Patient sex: M
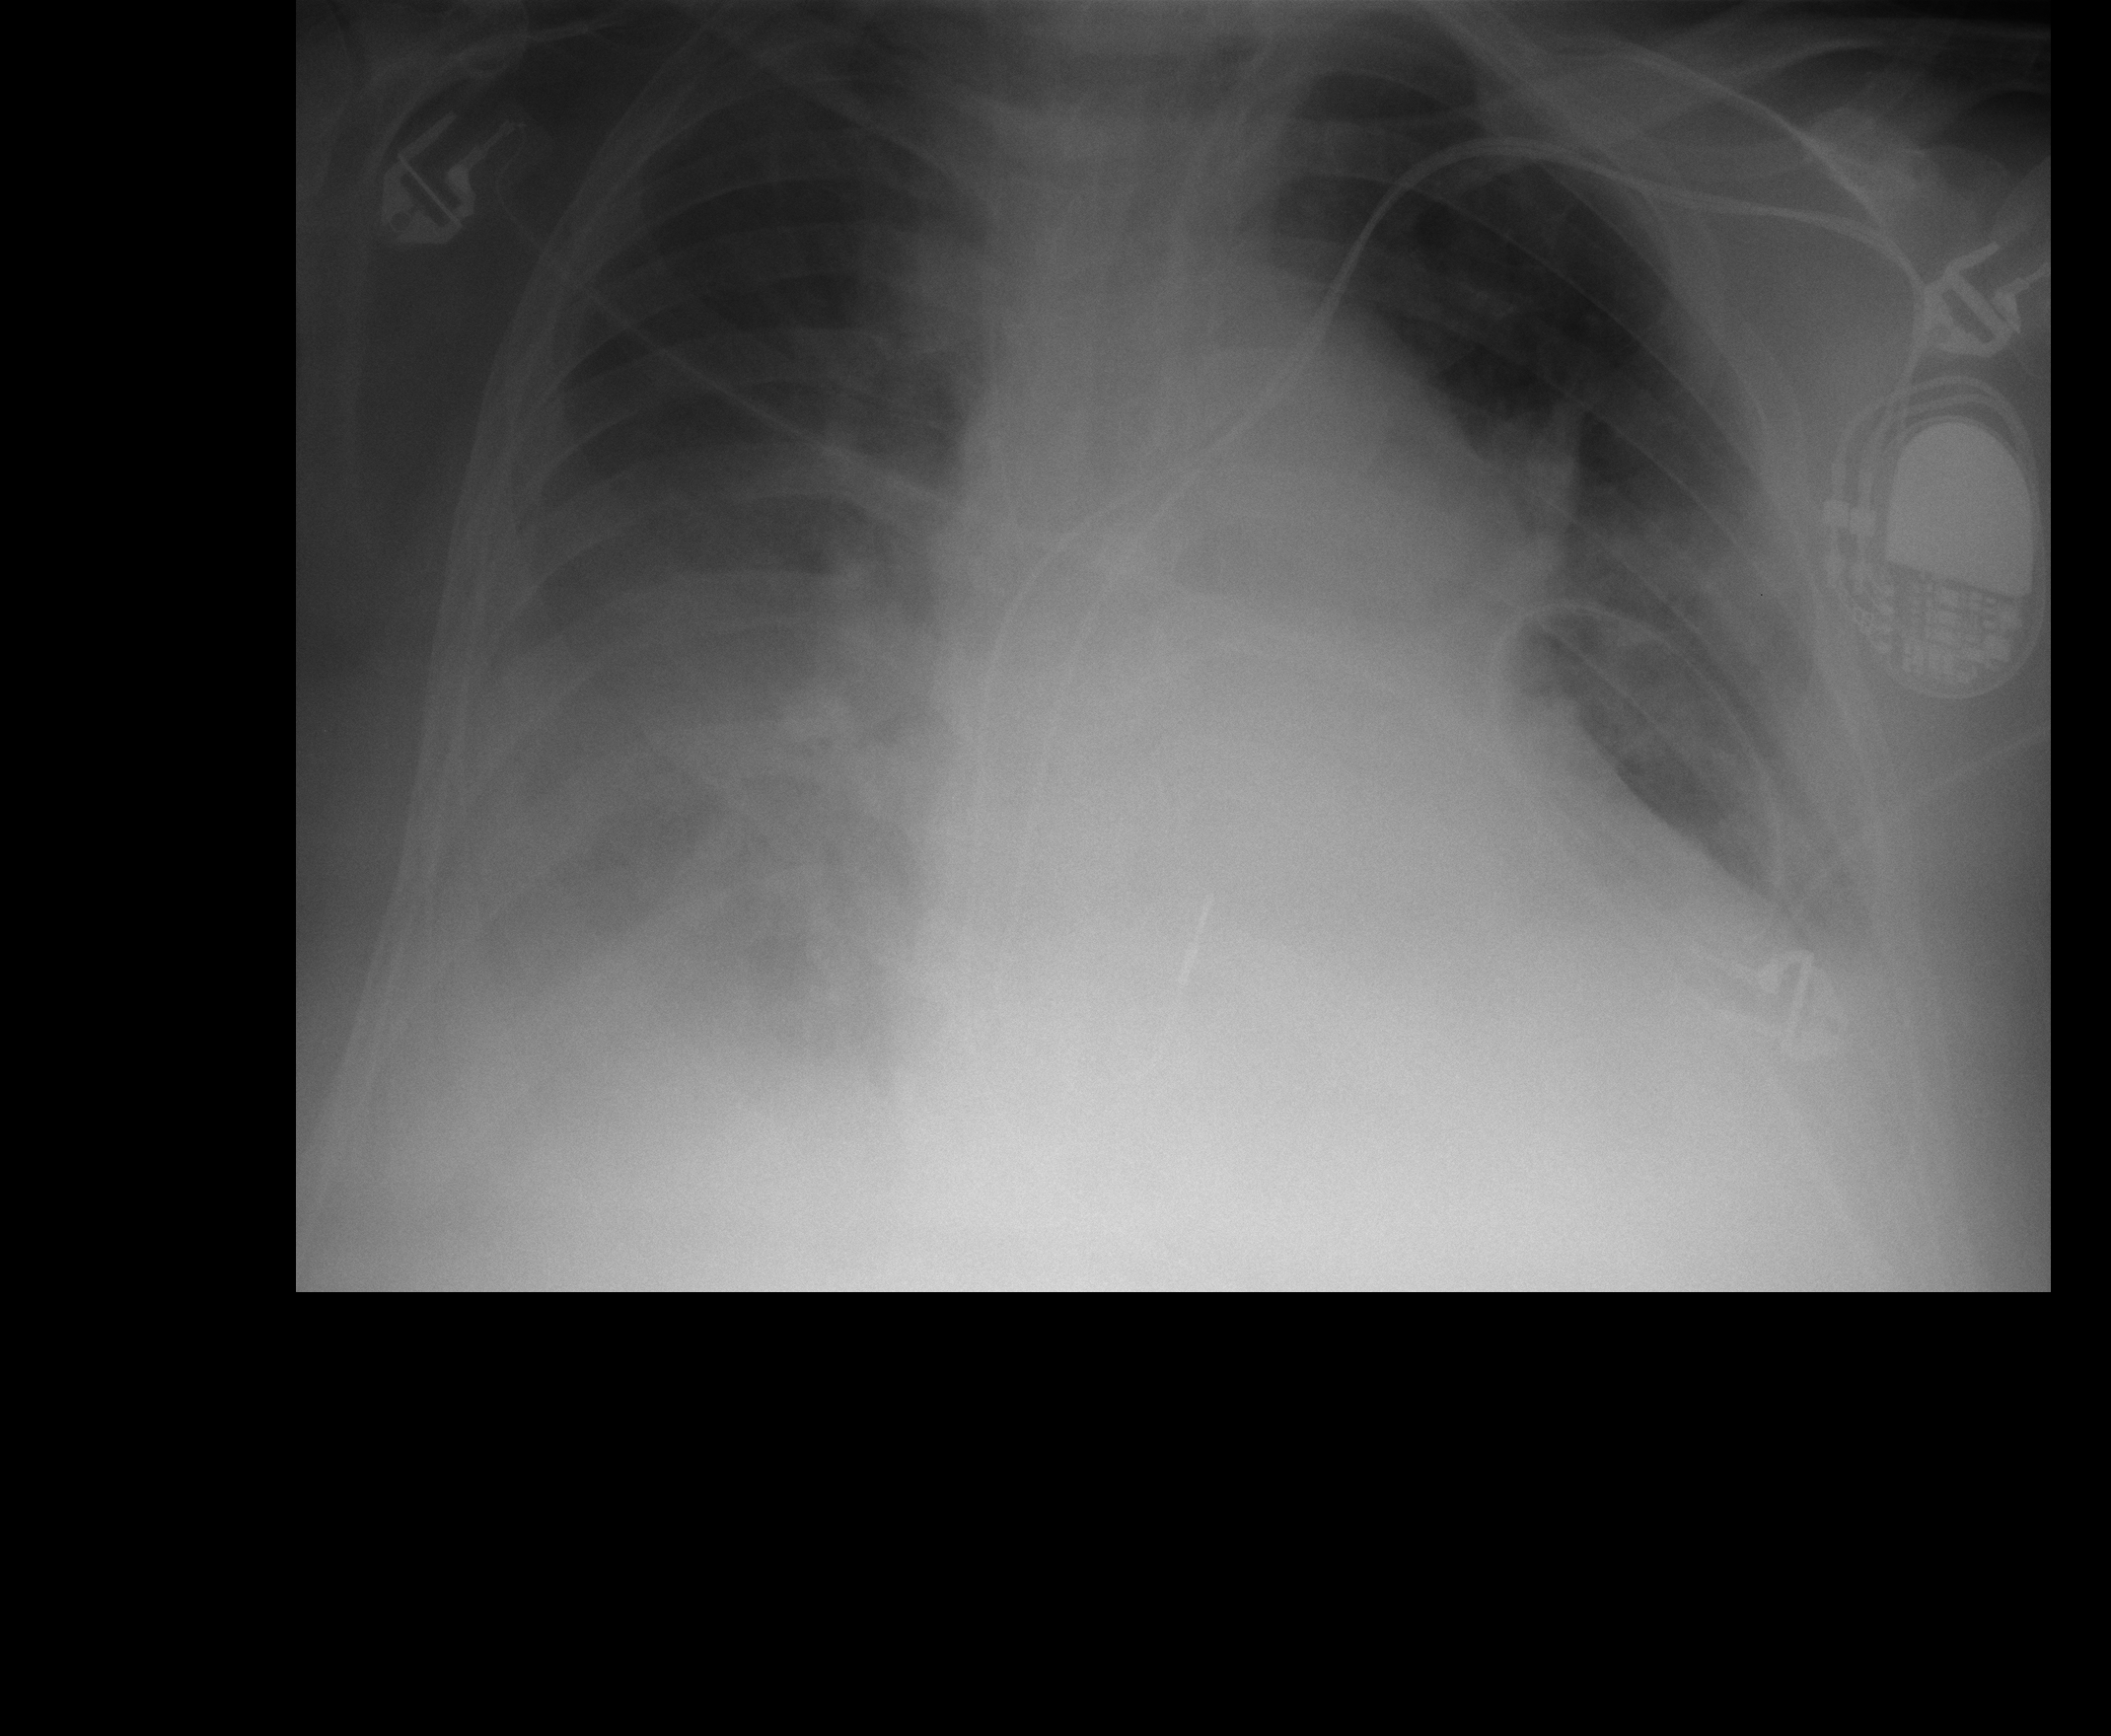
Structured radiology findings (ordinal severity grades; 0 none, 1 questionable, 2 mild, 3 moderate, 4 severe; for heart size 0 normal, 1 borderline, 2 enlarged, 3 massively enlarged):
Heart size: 2
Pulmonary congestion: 2
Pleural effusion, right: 3
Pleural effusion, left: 2
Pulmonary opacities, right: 0
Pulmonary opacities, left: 2
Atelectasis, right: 2
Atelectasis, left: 2